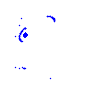
Particle: electron